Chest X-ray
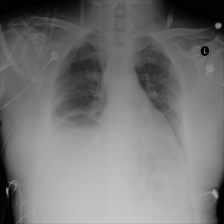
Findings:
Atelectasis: positive
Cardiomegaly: negative
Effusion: negative
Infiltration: negative
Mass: negative
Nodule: negative
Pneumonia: negative
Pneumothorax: negative
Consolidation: negative
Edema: negative
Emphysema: negative
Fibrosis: negative
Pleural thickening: negative
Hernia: negative